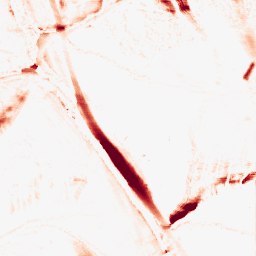
Category: morphological
Decomposition family: morphological_ellipse
Decomposition parameters: operation: opening
width: 10
height: 30
Upsampling method: sinc_blackman
Upsampling parameters: scale: 2
kernel_size: 16
Upsampling scale: 2